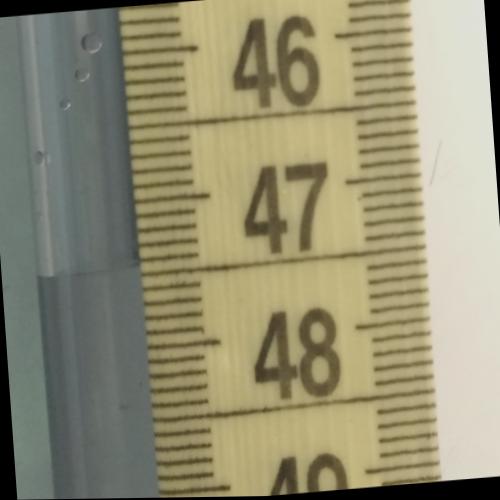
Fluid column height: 47.4 cm